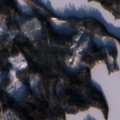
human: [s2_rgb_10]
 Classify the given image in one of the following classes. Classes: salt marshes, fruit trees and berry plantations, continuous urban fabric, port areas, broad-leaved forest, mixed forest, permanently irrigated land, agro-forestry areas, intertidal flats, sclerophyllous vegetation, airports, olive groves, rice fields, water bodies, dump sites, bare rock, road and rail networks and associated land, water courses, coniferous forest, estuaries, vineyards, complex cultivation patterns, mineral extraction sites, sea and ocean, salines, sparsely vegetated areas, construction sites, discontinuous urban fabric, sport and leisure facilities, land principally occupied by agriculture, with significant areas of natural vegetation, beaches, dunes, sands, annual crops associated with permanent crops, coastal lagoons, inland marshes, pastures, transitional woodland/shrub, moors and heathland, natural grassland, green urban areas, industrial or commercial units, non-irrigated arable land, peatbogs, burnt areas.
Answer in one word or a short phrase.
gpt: coniferous forest, mixed forest, transitional woodland/shrub, water bodies